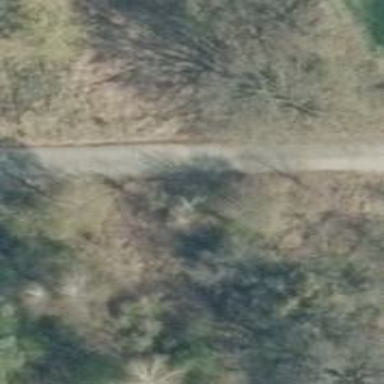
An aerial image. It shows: Well-maintained track road with grade 1 tracktype.